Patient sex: M
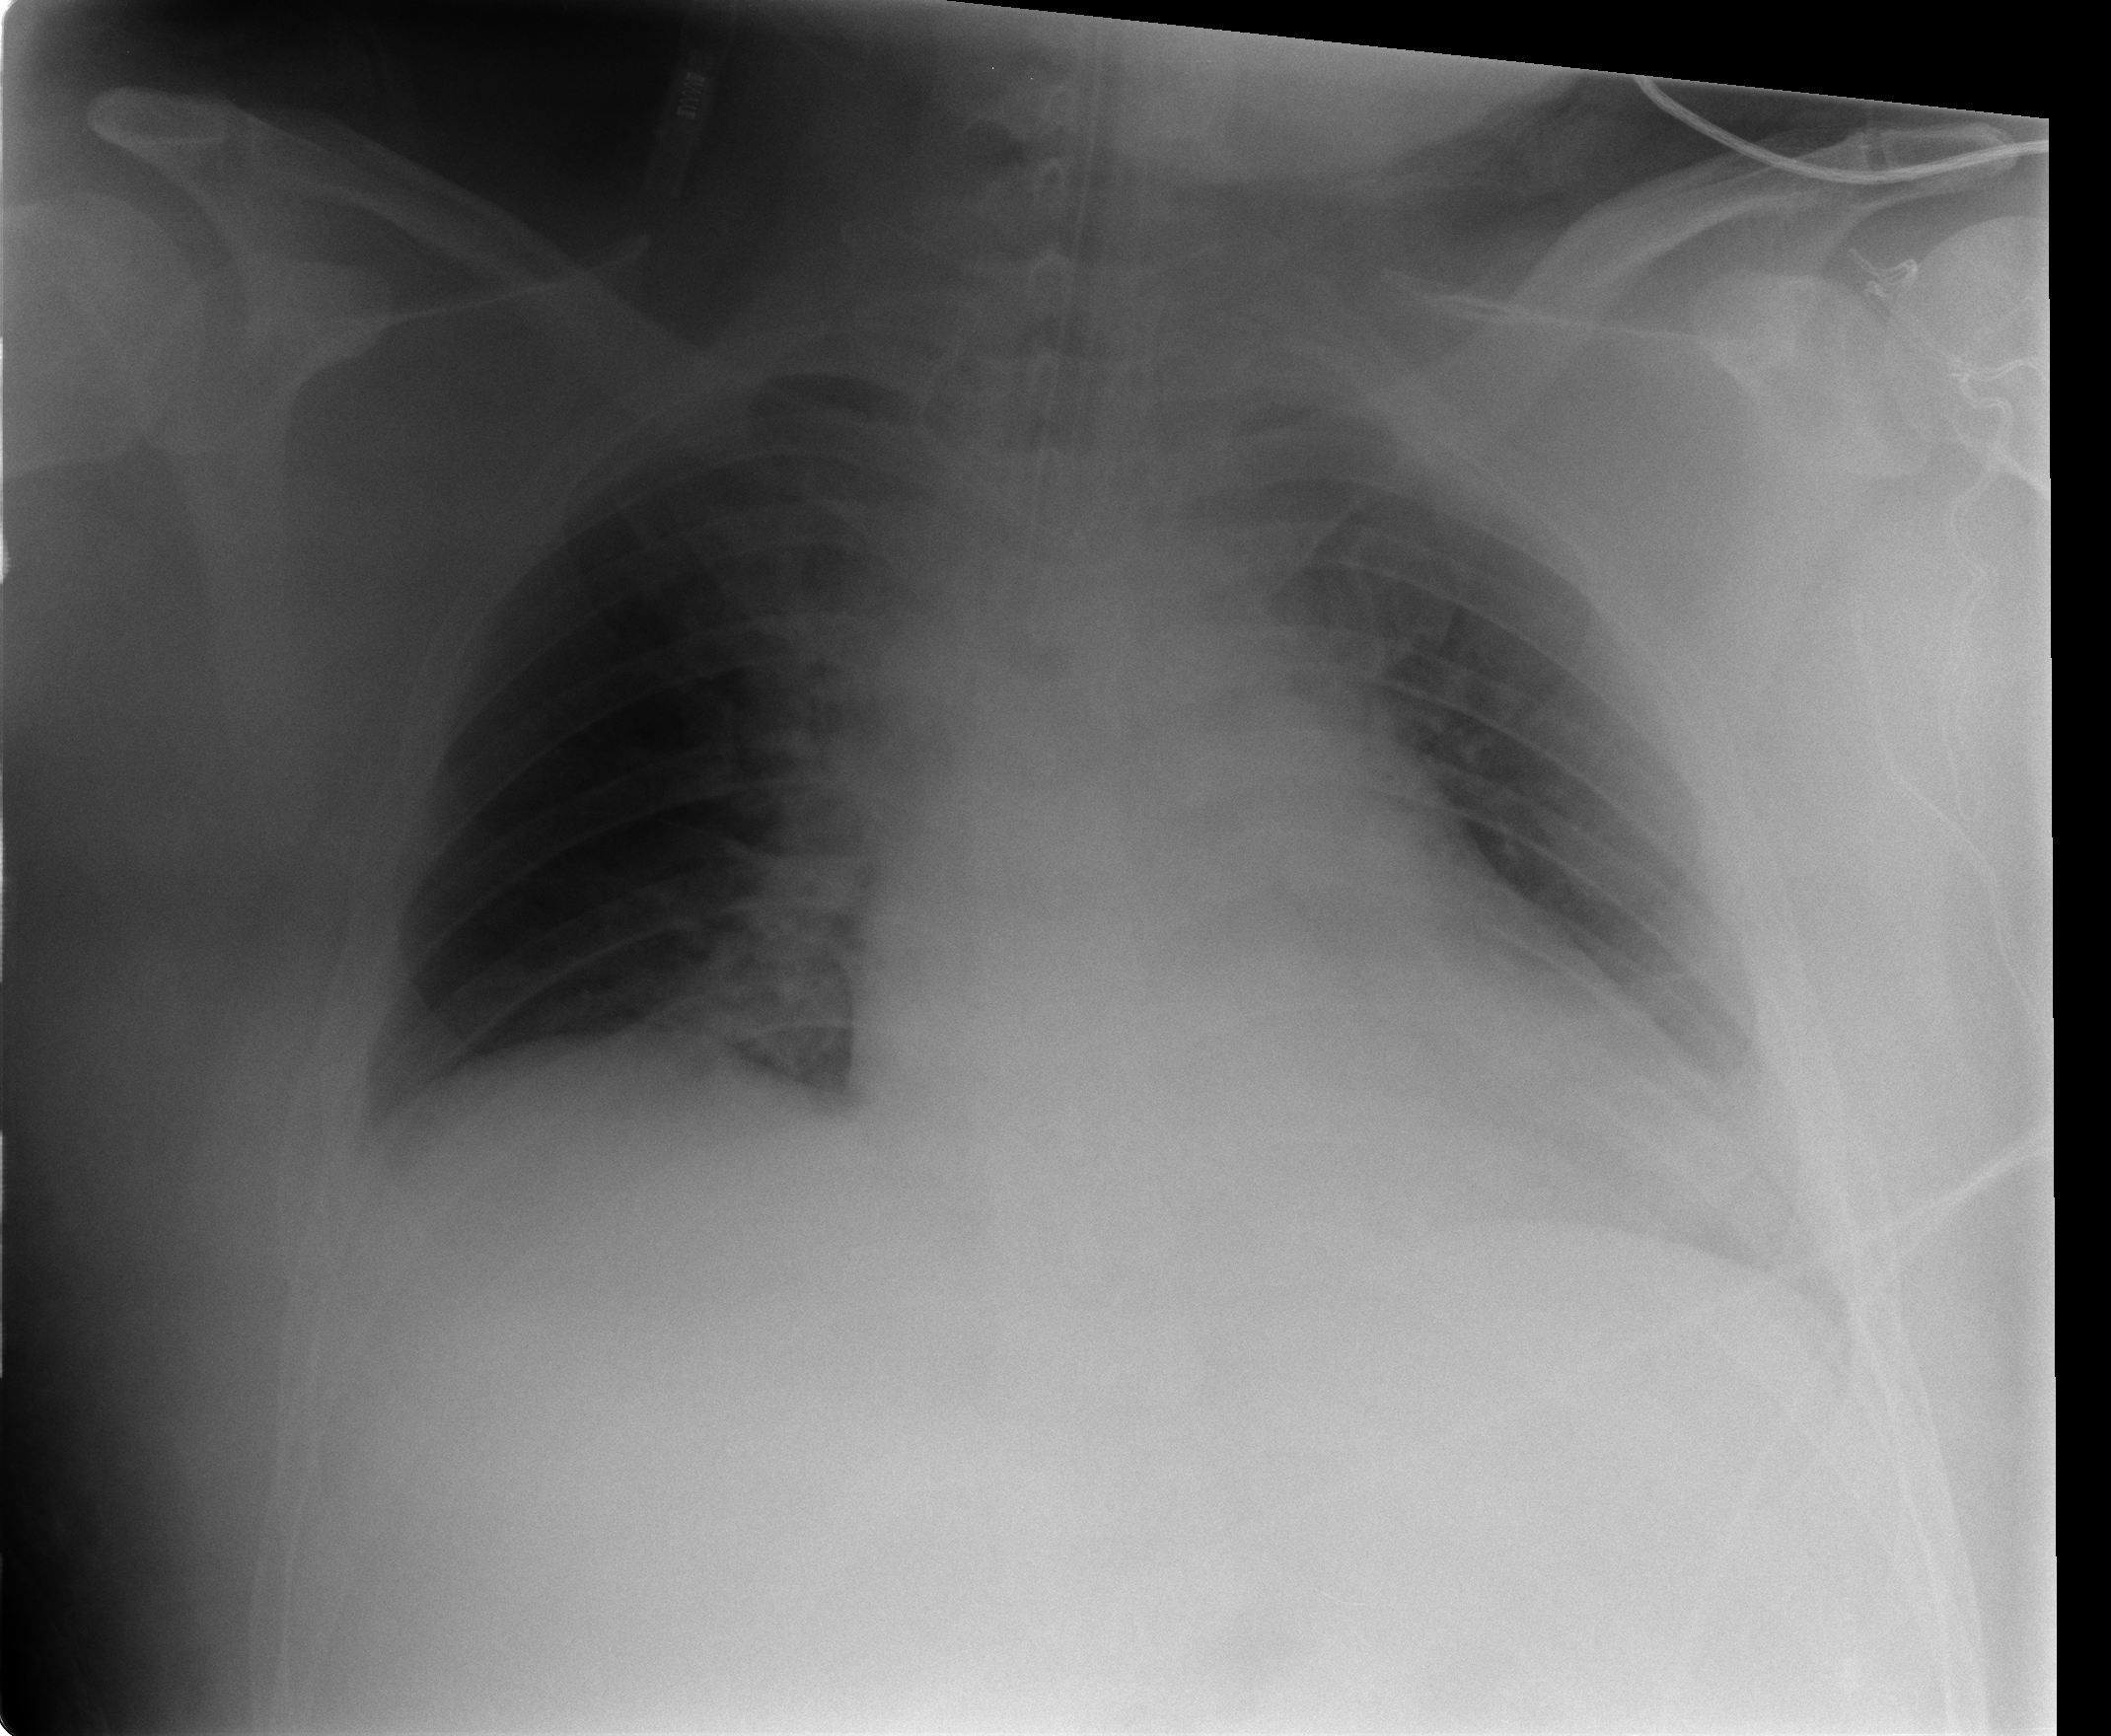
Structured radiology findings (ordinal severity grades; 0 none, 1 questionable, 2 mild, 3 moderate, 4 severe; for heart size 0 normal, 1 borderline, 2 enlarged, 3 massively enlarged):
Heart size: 0
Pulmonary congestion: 0
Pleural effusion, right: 0
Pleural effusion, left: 0
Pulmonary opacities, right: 1
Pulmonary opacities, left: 1
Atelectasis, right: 0
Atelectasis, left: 0